Question: I use spark-2.0.2-bin-hadoop2.7 and am setting up a Spark environment. I have completed most of the steps to install and configure, but finally, I found something different from the online tutorials.

The logs are missing the line:
> SQL context available as sqlContext.
When I run spark-shell, it just starts the Spark context. Why is the SQL context not started?
Under normal circumstances, should the following two lines of code be run at the same time?
'''
Spark context available as sc
SQL context available as sqlContext.
'''
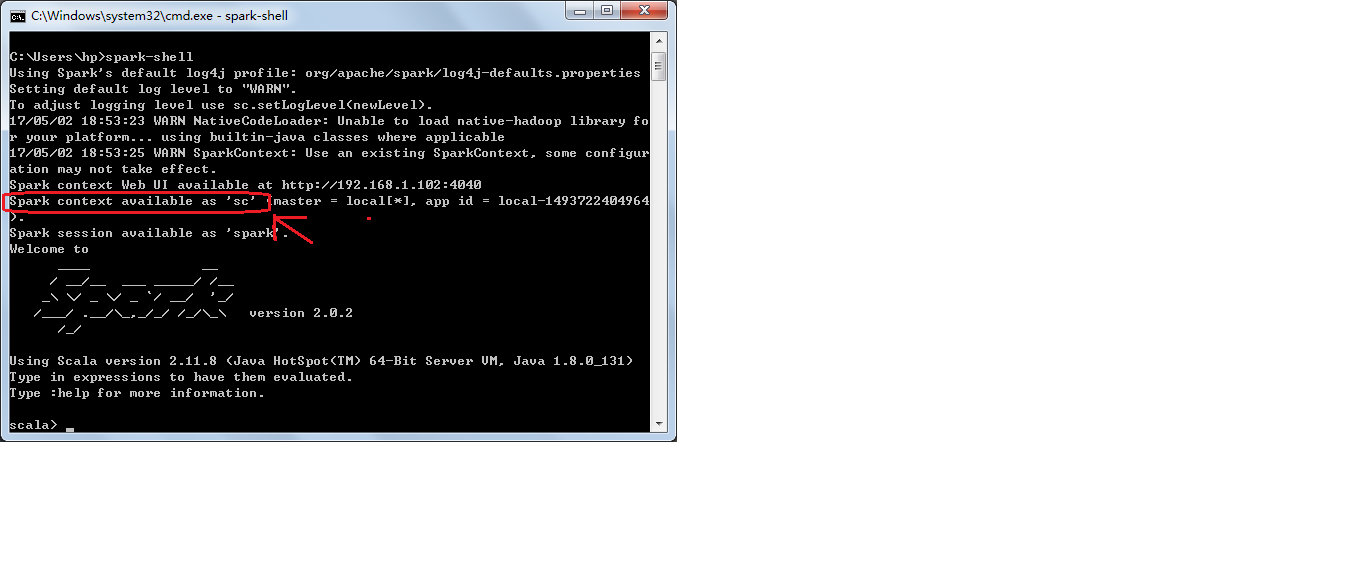
Answer: From Spark 2.0 onwards <URL>.
When you run spark-shell, you will get a reference to this spark session as 'spark'. You should see the following:
> Spark session available as 'spark'.
If you want to access the underlying SQL context you could do the following:
'''
spark.sqlContext
'''
Please don't since it's no longer required and most operations can be executed without it.